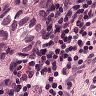
Metastatic tissue present: yes